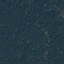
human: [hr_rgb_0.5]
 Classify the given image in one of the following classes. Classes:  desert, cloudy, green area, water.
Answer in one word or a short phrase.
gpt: green area